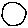
Label: circle